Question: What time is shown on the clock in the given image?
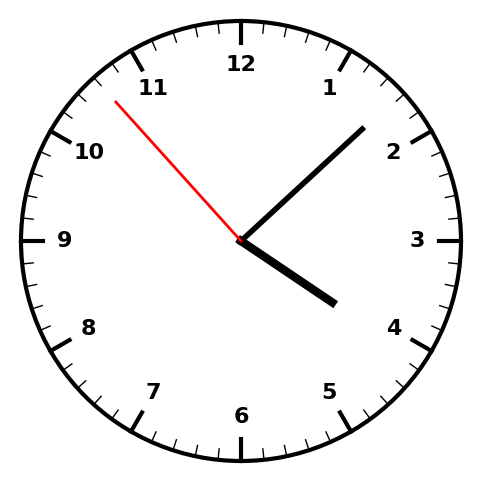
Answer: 04:07:53